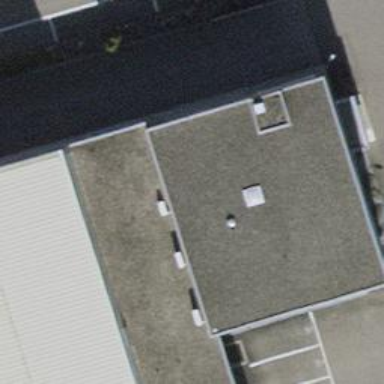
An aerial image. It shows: Flat-roofed building.